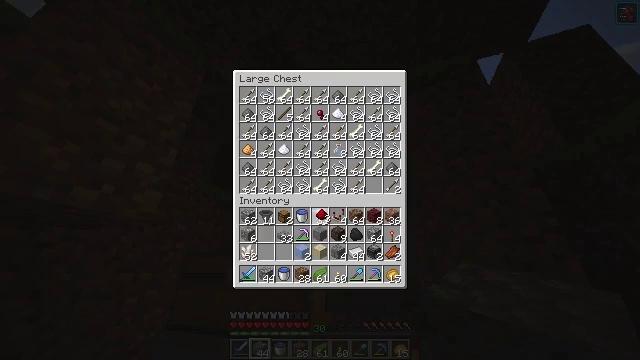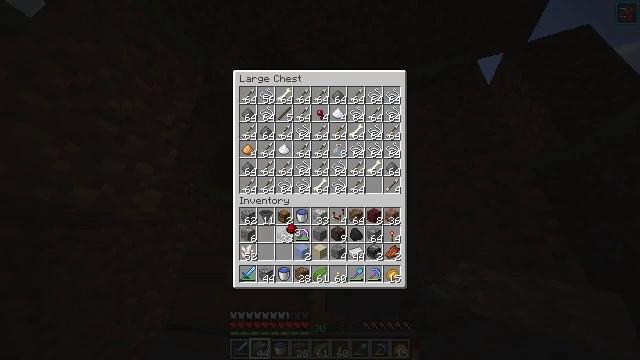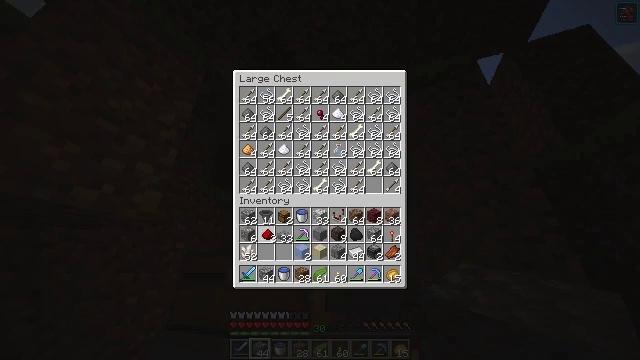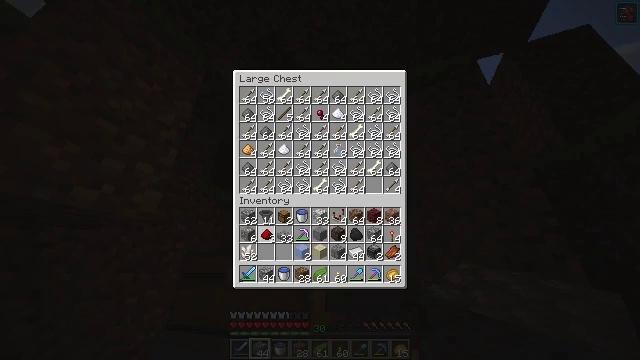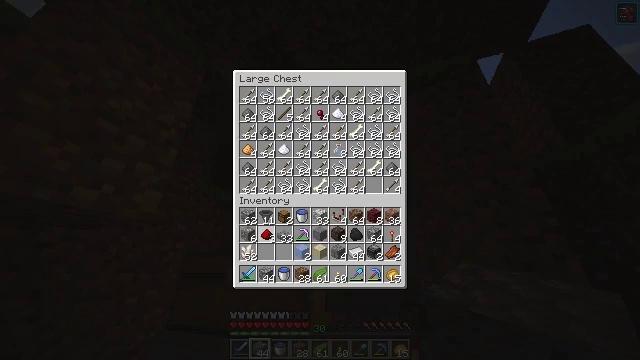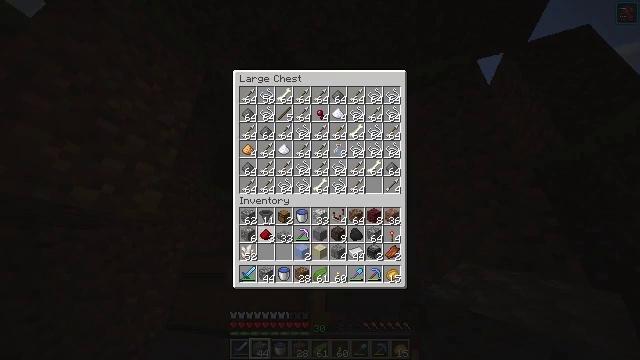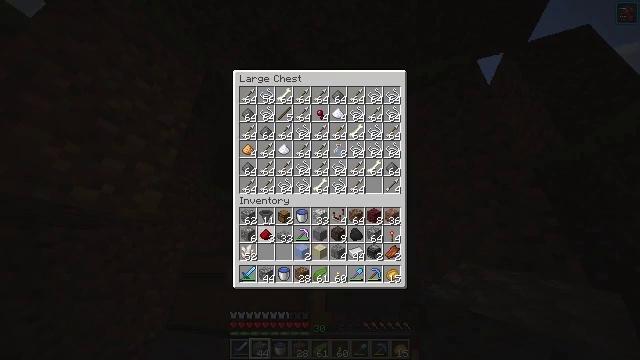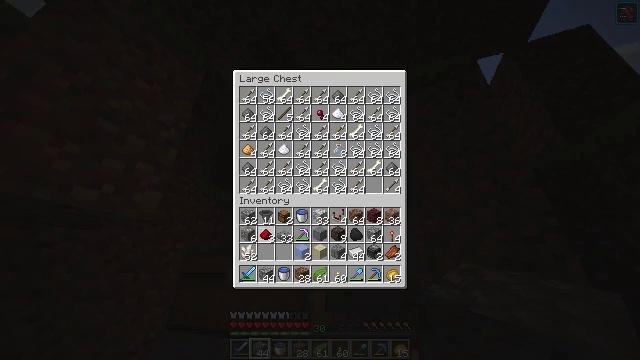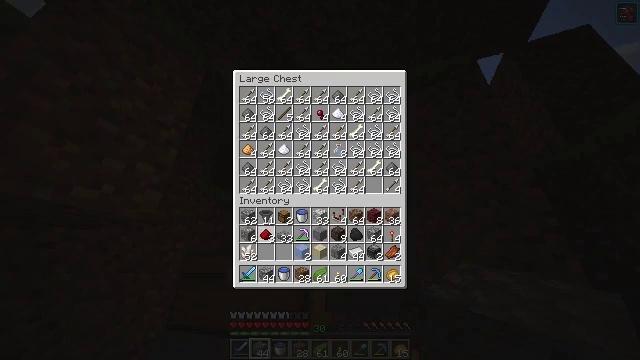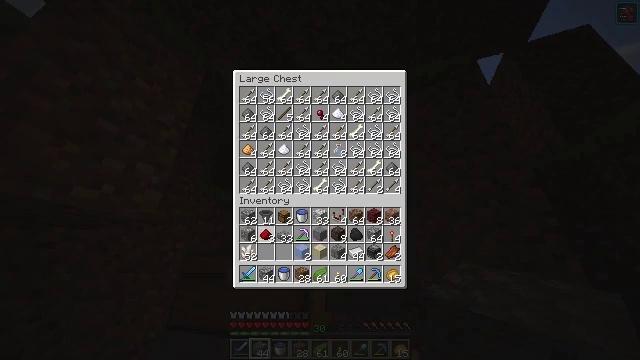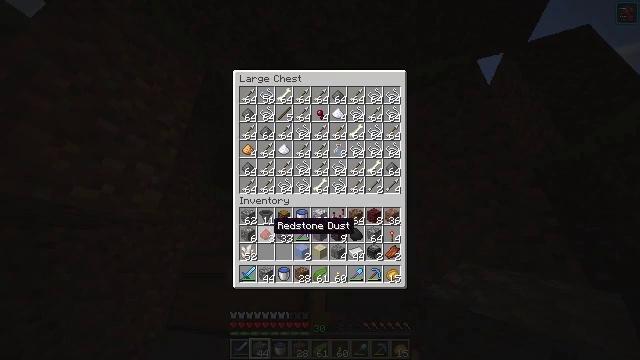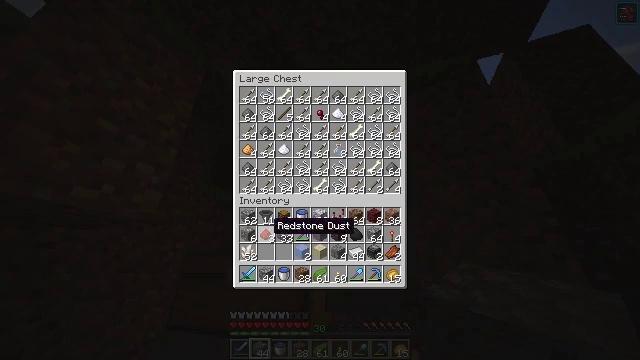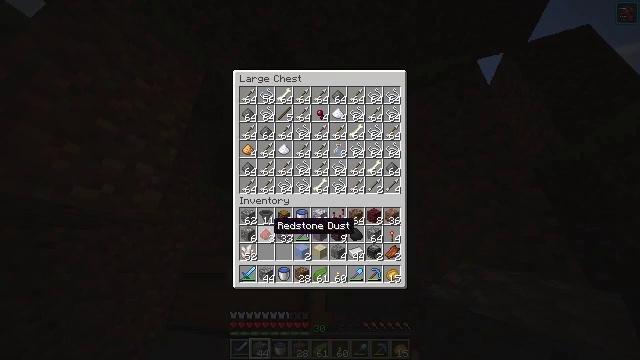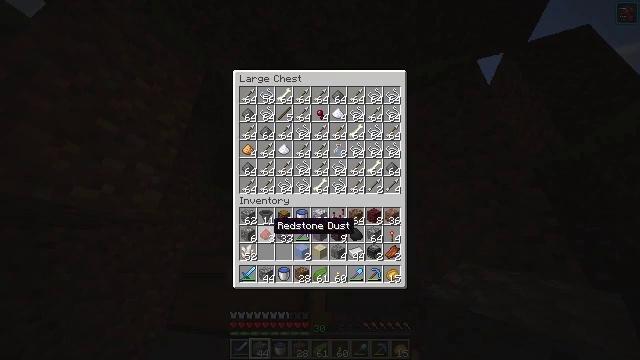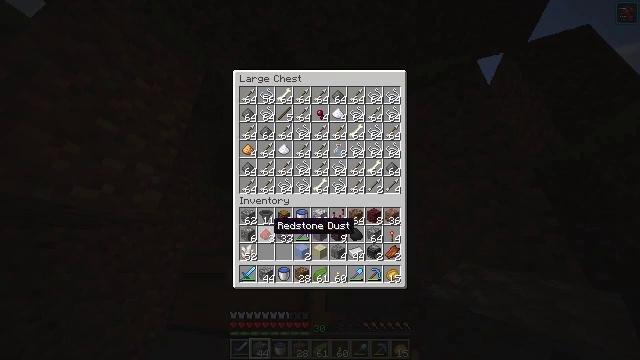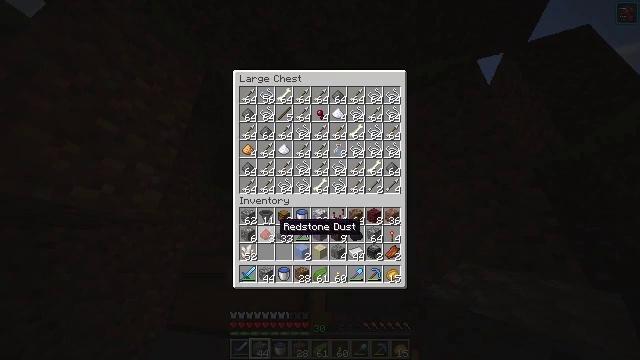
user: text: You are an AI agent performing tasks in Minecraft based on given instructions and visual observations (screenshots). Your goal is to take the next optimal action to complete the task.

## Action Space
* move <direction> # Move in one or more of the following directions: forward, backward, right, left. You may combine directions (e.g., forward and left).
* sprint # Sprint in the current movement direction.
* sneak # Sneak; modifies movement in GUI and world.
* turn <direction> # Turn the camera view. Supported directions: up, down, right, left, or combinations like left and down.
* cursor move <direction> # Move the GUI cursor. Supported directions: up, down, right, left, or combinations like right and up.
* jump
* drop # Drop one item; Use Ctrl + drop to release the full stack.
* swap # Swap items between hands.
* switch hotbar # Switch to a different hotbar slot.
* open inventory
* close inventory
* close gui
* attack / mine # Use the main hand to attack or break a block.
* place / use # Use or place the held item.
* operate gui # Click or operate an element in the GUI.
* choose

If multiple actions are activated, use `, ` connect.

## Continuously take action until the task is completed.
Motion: motion action
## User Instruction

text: Craft a dropper.
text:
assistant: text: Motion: open gui
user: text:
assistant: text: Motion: cursor move left
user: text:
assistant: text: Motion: no_op
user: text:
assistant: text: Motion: no_op
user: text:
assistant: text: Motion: no_op
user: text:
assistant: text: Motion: no_op
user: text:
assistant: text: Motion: no_op
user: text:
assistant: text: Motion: operate gui
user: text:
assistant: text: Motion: operate gui
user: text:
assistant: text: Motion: no_op
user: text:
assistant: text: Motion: no_op
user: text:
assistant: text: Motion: no_op
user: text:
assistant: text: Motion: no_op
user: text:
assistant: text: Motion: no_op
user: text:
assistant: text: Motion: no_op
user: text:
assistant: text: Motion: no_op
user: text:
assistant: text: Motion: no_op
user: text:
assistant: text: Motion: no_op
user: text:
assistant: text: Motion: no_op
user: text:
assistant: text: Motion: close gui
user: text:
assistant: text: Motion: turn right, open inventory
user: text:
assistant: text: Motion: turn right
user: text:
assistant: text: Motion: turn right and down
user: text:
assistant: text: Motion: turn right and down
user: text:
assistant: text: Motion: turn down
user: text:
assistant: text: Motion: turn down
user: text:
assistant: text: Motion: turn down
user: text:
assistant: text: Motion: no_op
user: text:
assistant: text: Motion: use / place
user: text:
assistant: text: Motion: use / place